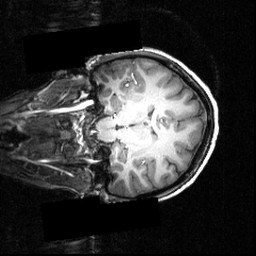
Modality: T1w
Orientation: coronal
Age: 21
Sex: female
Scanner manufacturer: siemens
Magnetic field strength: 3.951 T
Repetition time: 1.5 s
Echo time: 0.00335 s